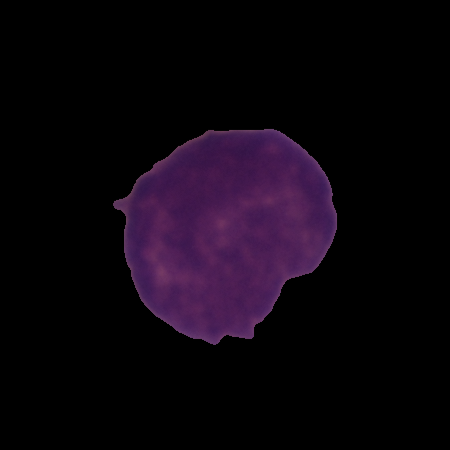
Label: healthy